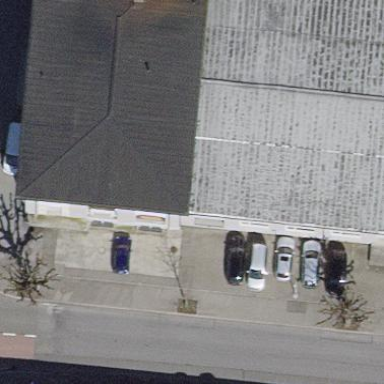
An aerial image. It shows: Industrial building.